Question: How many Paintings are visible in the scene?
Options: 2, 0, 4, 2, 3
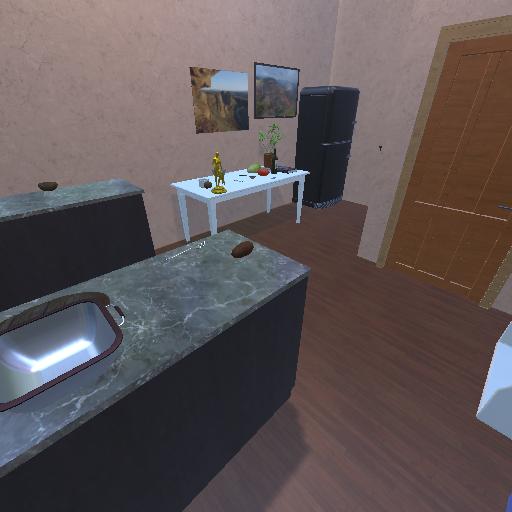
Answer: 2